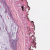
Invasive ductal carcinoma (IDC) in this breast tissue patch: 1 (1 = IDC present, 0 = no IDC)